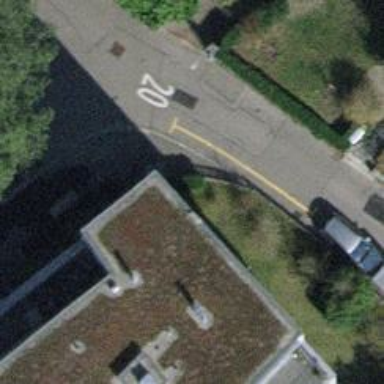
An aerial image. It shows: Kerb barrier.